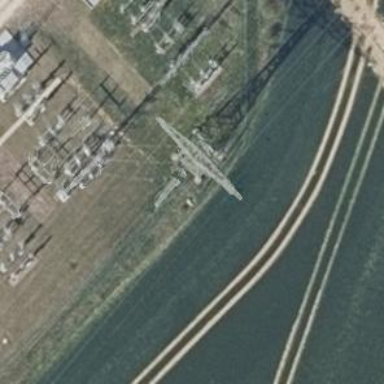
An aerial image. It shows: Power line in the image.